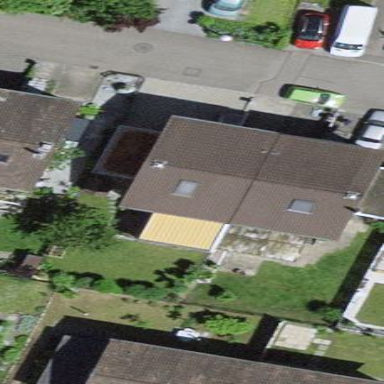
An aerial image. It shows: Semi-detached house.